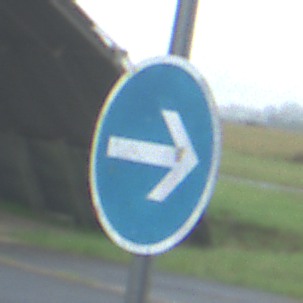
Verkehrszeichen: VorgeschriebeneFahrtrichtungHierRechts
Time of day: Midday
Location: Outdoor (Suburban)
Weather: Overcast
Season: NotSpecified
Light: Natural